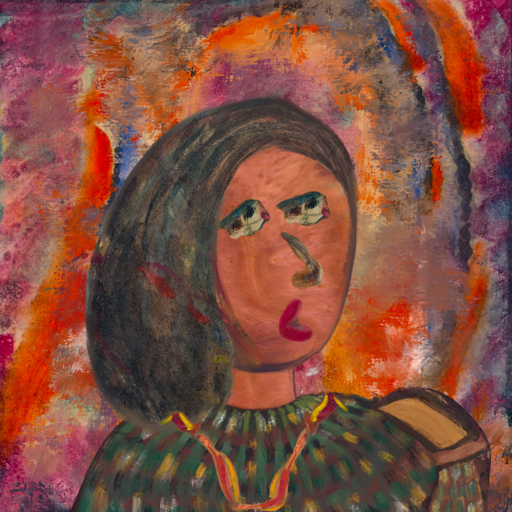
Background: Experience, Head And Neck Side: Mother_And_Son_Mother, Face Side: Pipe, Bust: After_Raid, Hair Side: Gypsy_Mother, Head Accessory: Blank, Second Necklace: Gypsy_Mother_1, Necklace: Blank, Baby: Blank